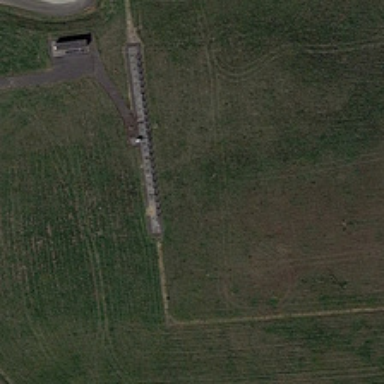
This is a large piece of green meadow .